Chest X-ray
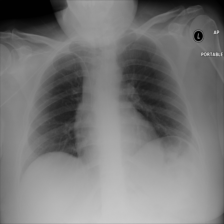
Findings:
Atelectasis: negative
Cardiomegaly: negative
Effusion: negative
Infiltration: negative
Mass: negative
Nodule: negative
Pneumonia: negative
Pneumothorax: negative
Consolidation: negative
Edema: negative
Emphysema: negative
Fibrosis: negative
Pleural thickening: negative
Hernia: negative